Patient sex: M
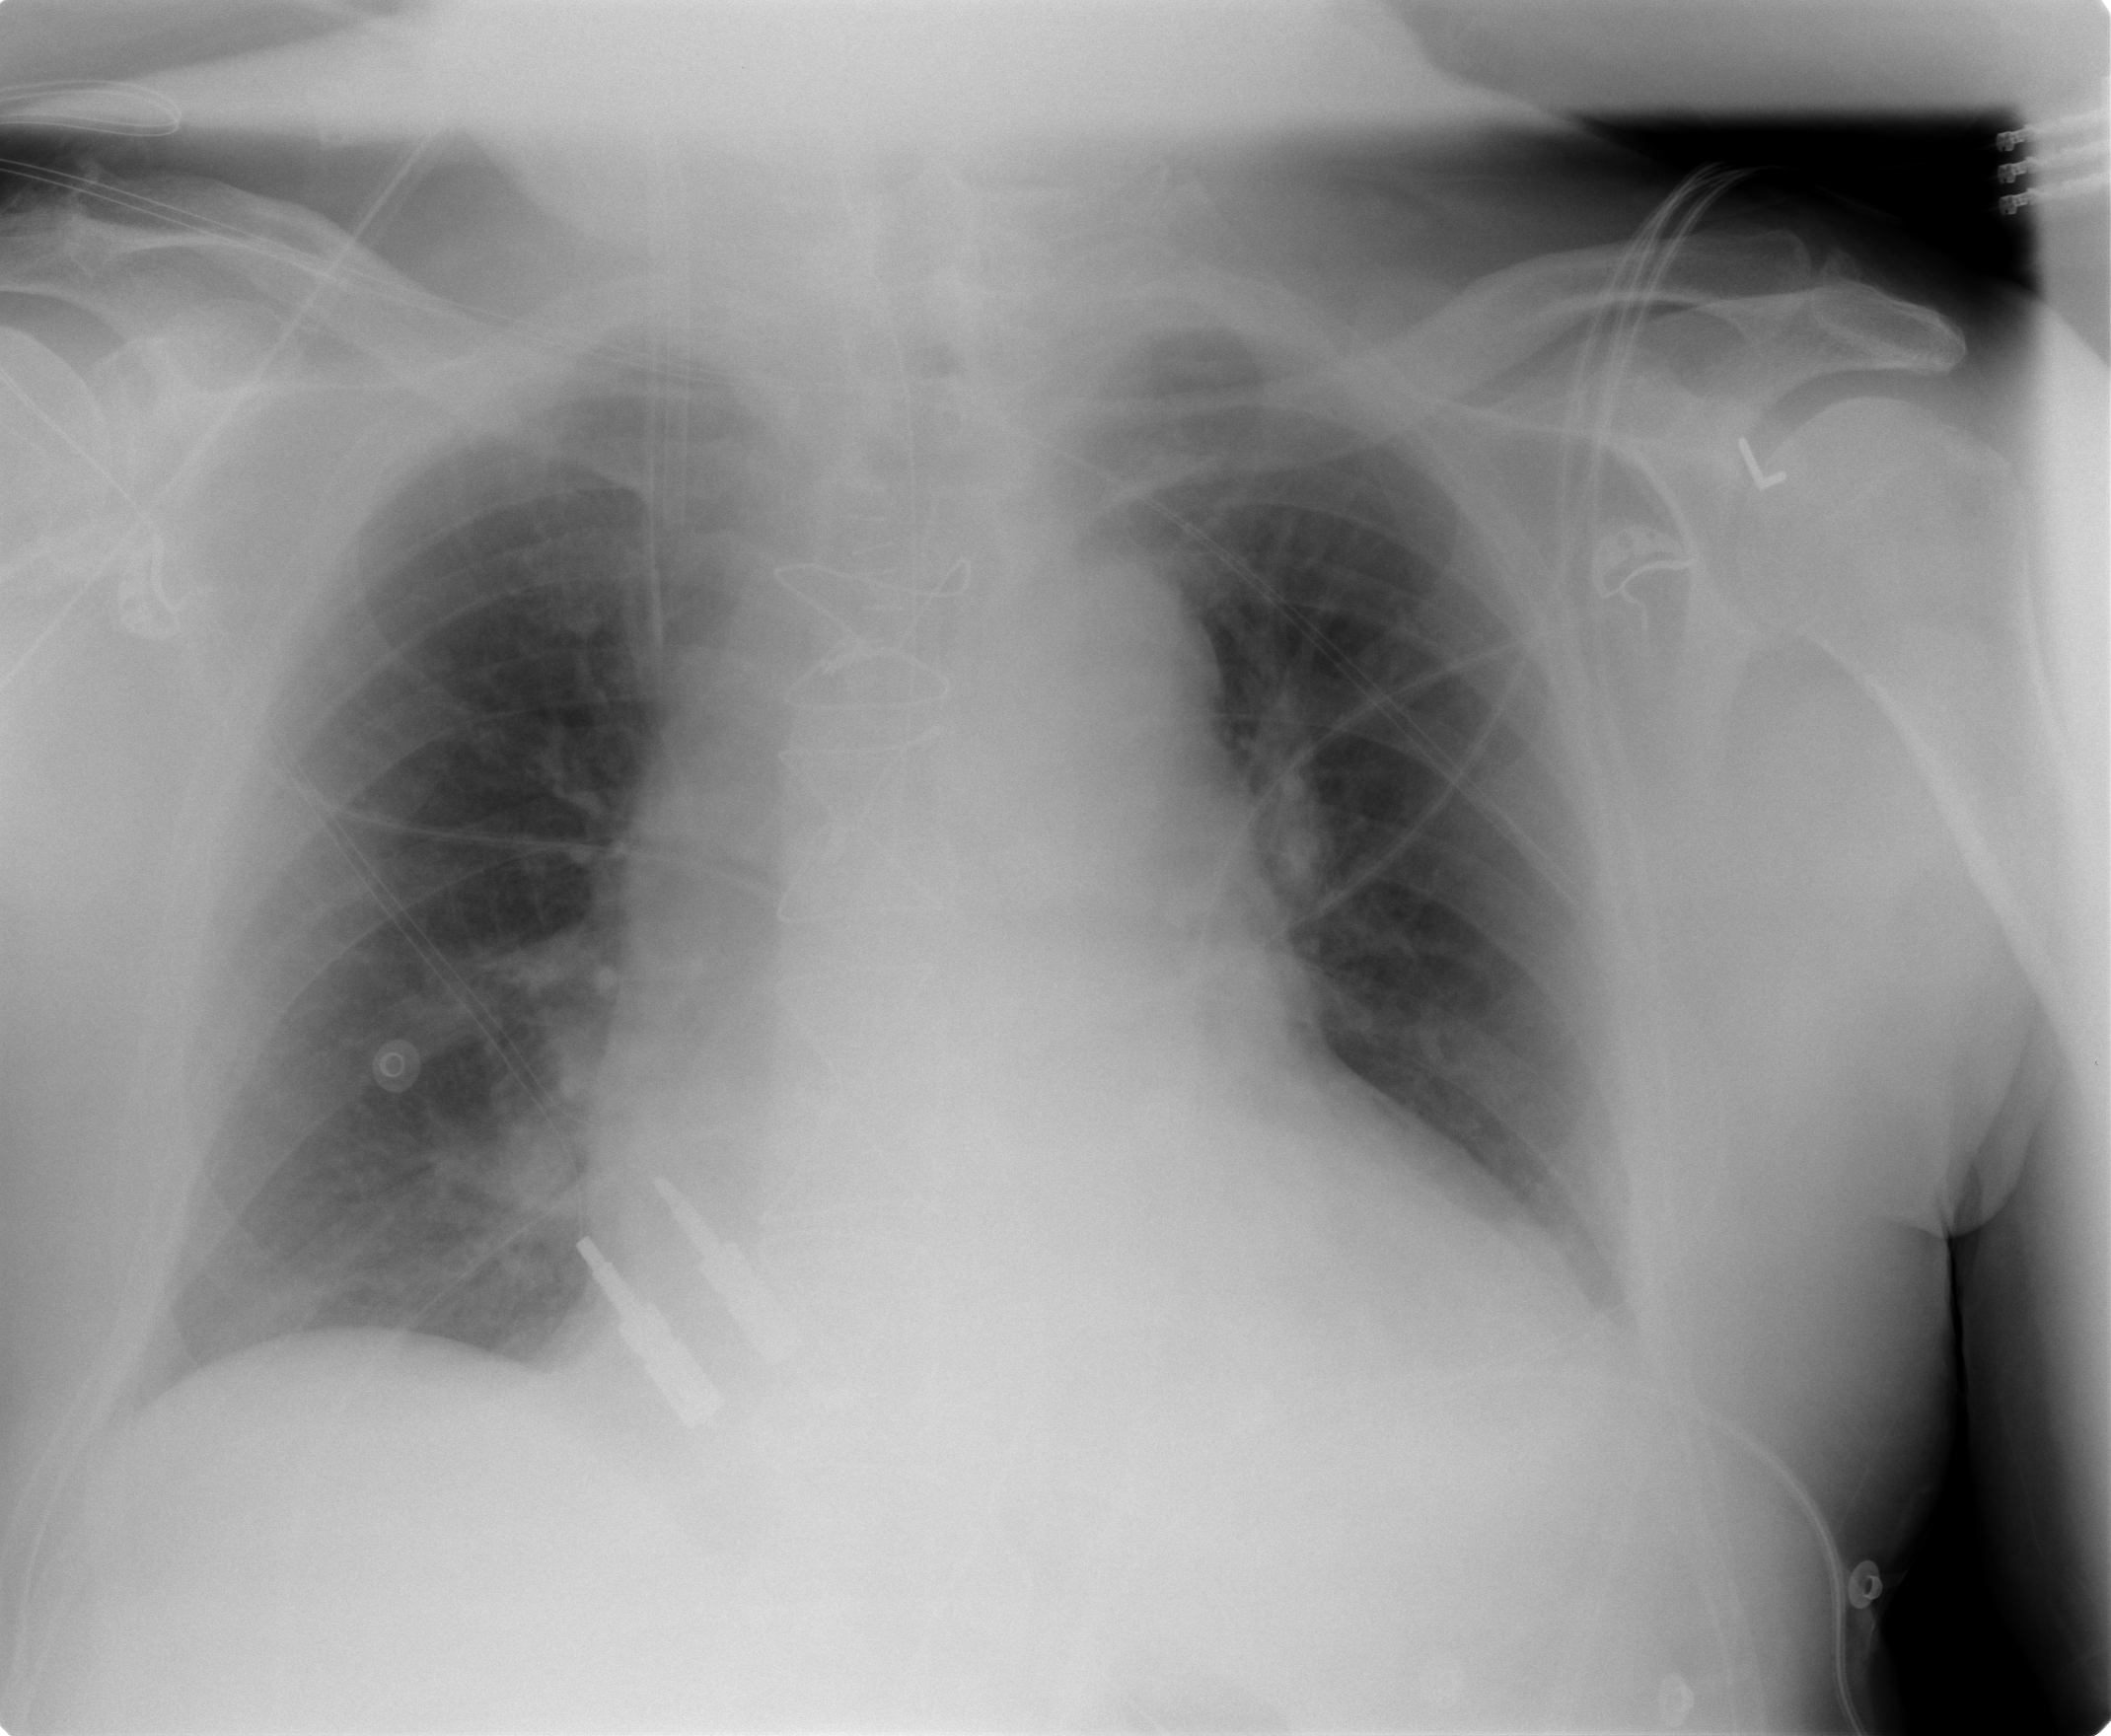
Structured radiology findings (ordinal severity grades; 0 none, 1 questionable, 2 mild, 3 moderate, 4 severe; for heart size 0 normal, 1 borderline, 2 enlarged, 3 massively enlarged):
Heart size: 1
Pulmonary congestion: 0
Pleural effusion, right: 0
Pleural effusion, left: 1
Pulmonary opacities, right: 0
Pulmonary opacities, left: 0
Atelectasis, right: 0
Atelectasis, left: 0